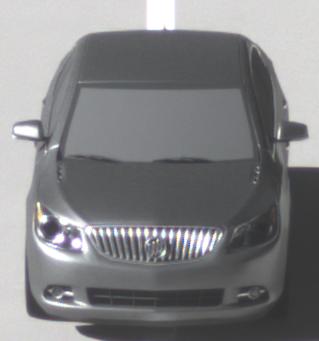
Make: Buick
Model: LaCrosse
Detailed model: Gen. 2
Model produced from: 2009
Model produced until: 2016
Doors: 4
Color: gray
Road condition: dry road
Daytime: morning or afternoon
Contrast: high contrast